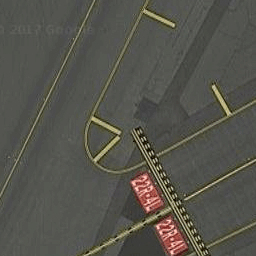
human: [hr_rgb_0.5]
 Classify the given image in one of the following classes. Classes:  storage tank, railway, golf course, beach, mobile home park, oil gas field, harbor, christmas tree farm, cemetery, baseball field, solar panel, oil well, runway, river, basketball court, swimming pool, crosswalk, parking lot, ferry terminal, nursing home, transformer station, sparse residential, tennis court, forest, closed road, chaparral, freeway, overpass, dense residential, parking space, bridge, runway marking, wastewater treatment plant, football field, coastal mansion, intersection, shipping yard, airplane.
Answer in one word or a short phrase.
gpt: runway marking